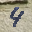
Label: 4